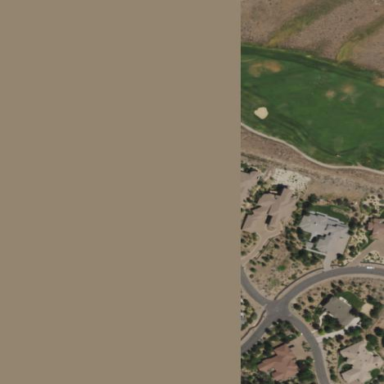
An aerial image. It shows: Rough area on grassy golf course.